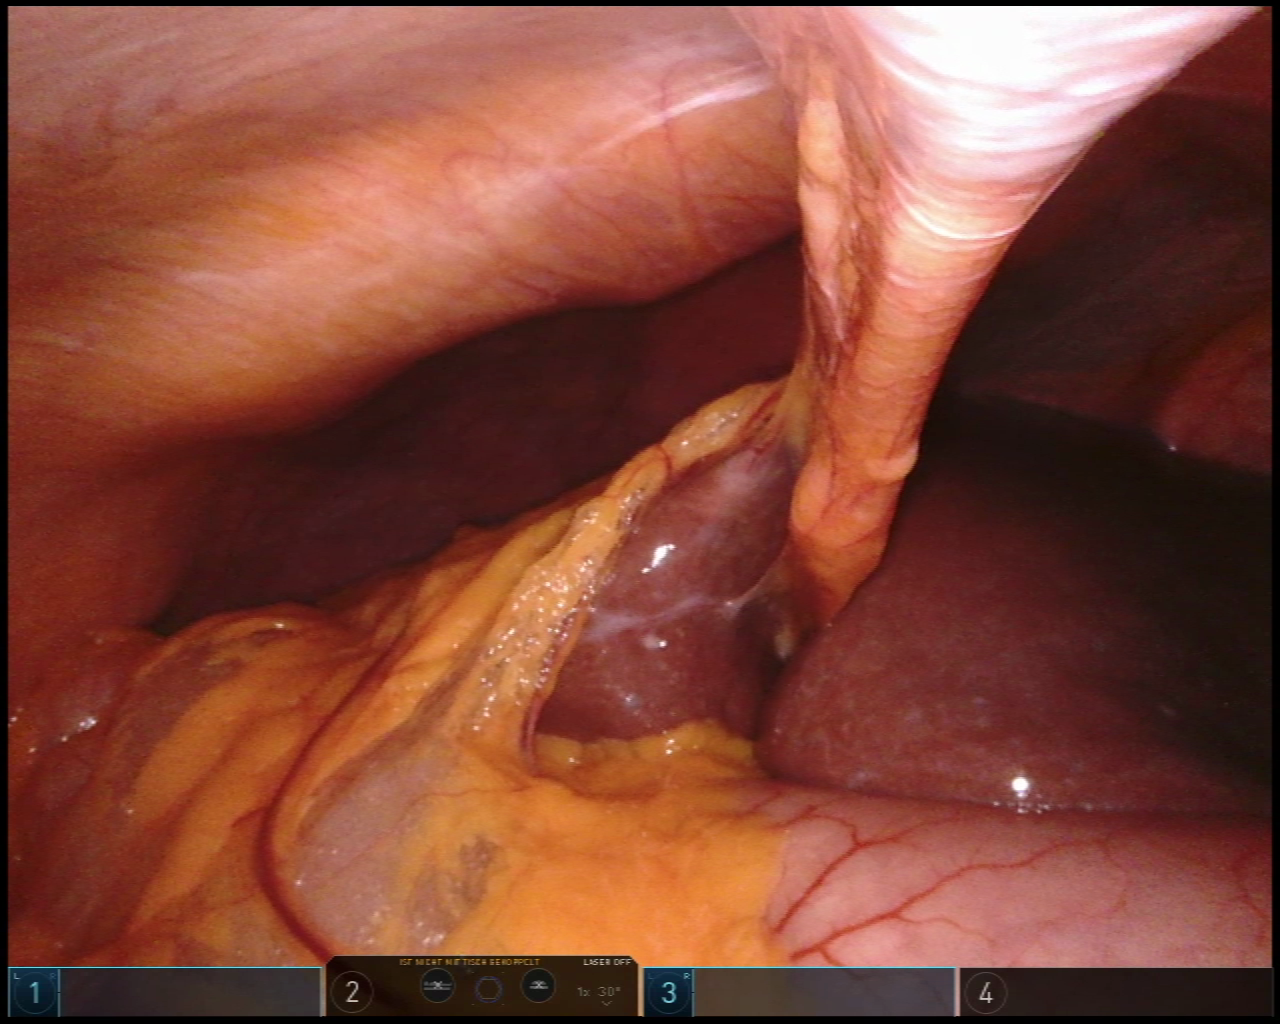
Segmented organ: liver
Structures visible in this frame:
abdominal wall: yes
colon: yes
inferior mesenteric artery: no
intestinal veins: no
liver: yes
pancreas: no
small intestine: no
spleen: no
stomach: yes
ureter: no
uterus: no
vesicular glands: no